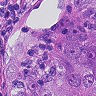
Metastatic tissue present: yes